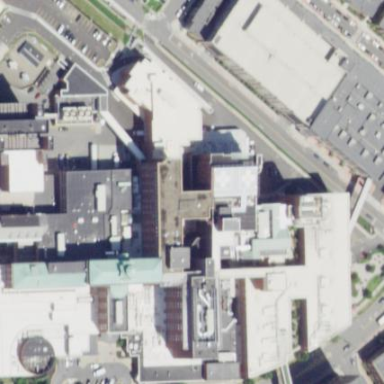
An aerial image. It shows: Hospital building.